Question: I'm writing a program with a black background and white foreground.
Everything ( Entries, labels, buttons ) work fine. But when I would make a 'checkbutton', I also would like to make it with black 'bg' and white 'fg'. I don't know why, but bg="black" doesn't change indicator background ( that little box you are clicking at ) to black. And I can't see the state of 'checkbutton'.
<URL>
Only when I move a cursor with pressed left button on it, I can see it states:

How can I fix this? Thanks.
Code of checkbutton:
'''
self.encryptCheckButton = Checkbutton(self.root, text="Encrypt sended files?",
variable=self.encryptFile,
onvalue=1, offvalue=0,
bg="black", fg="white",
activebackground="black",
activeforeground="white")
'''
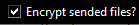
Answer: This is because, as @Saad says, the 'activeforeground' parameter basically takes effect when the mouse over the 'Checkbutton', not when you turn it on.
You need to use 'selecttcolor' if you want the effect you desire. This will set it black when you select it.
Full code:
'''
self.encryptCheckButton = Checkbutton(self.root, text="Encrypt sended files?",
variable=self.encryptFile,
onvalue=1, offvalue=0,
bg="white", selectcolor = "black")
'''
If this doesn't work for you, try this:
'''
self.encryptCheckButton = Checkbutton(self.root, text="Encrypt sended files?",
variable=self.encryptFile,
onvalue=1, offvalue=0,
bg="black", selectcolor = "white")
'''
Hope this helps!